Question: The figure describes the ball exchange problem. The white ball can exchange positions with the adjacent colored balls in the 4-neighborhood. The target state is that all balls are arranged in the order of red, blue, green, yellow and purple from the upper left corner in the order of rows first and columns. How many exchanges are needed?
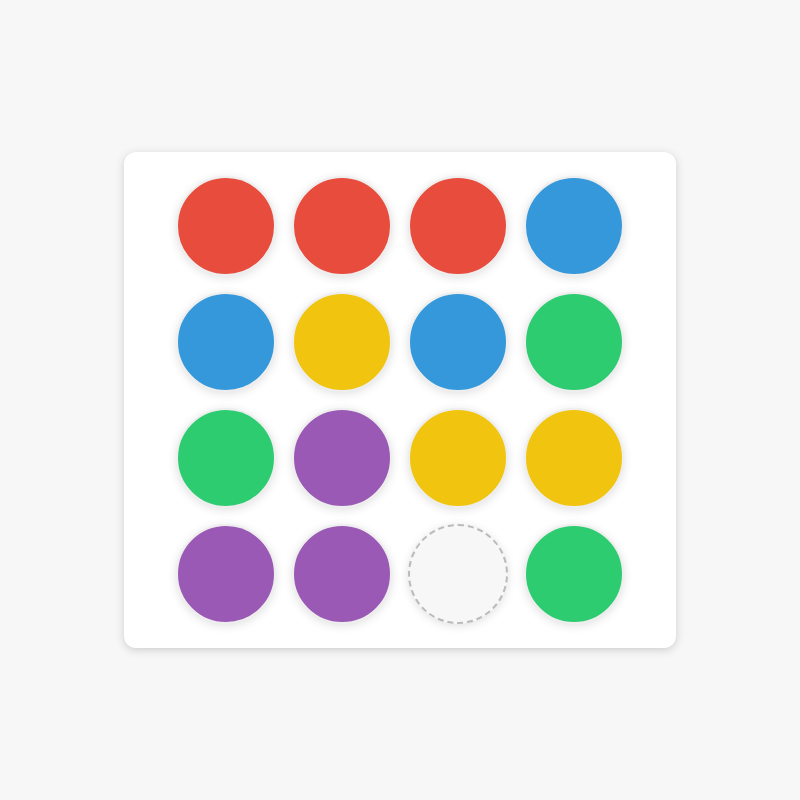
Answer: 11